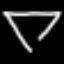
Label: diamond